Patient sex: M
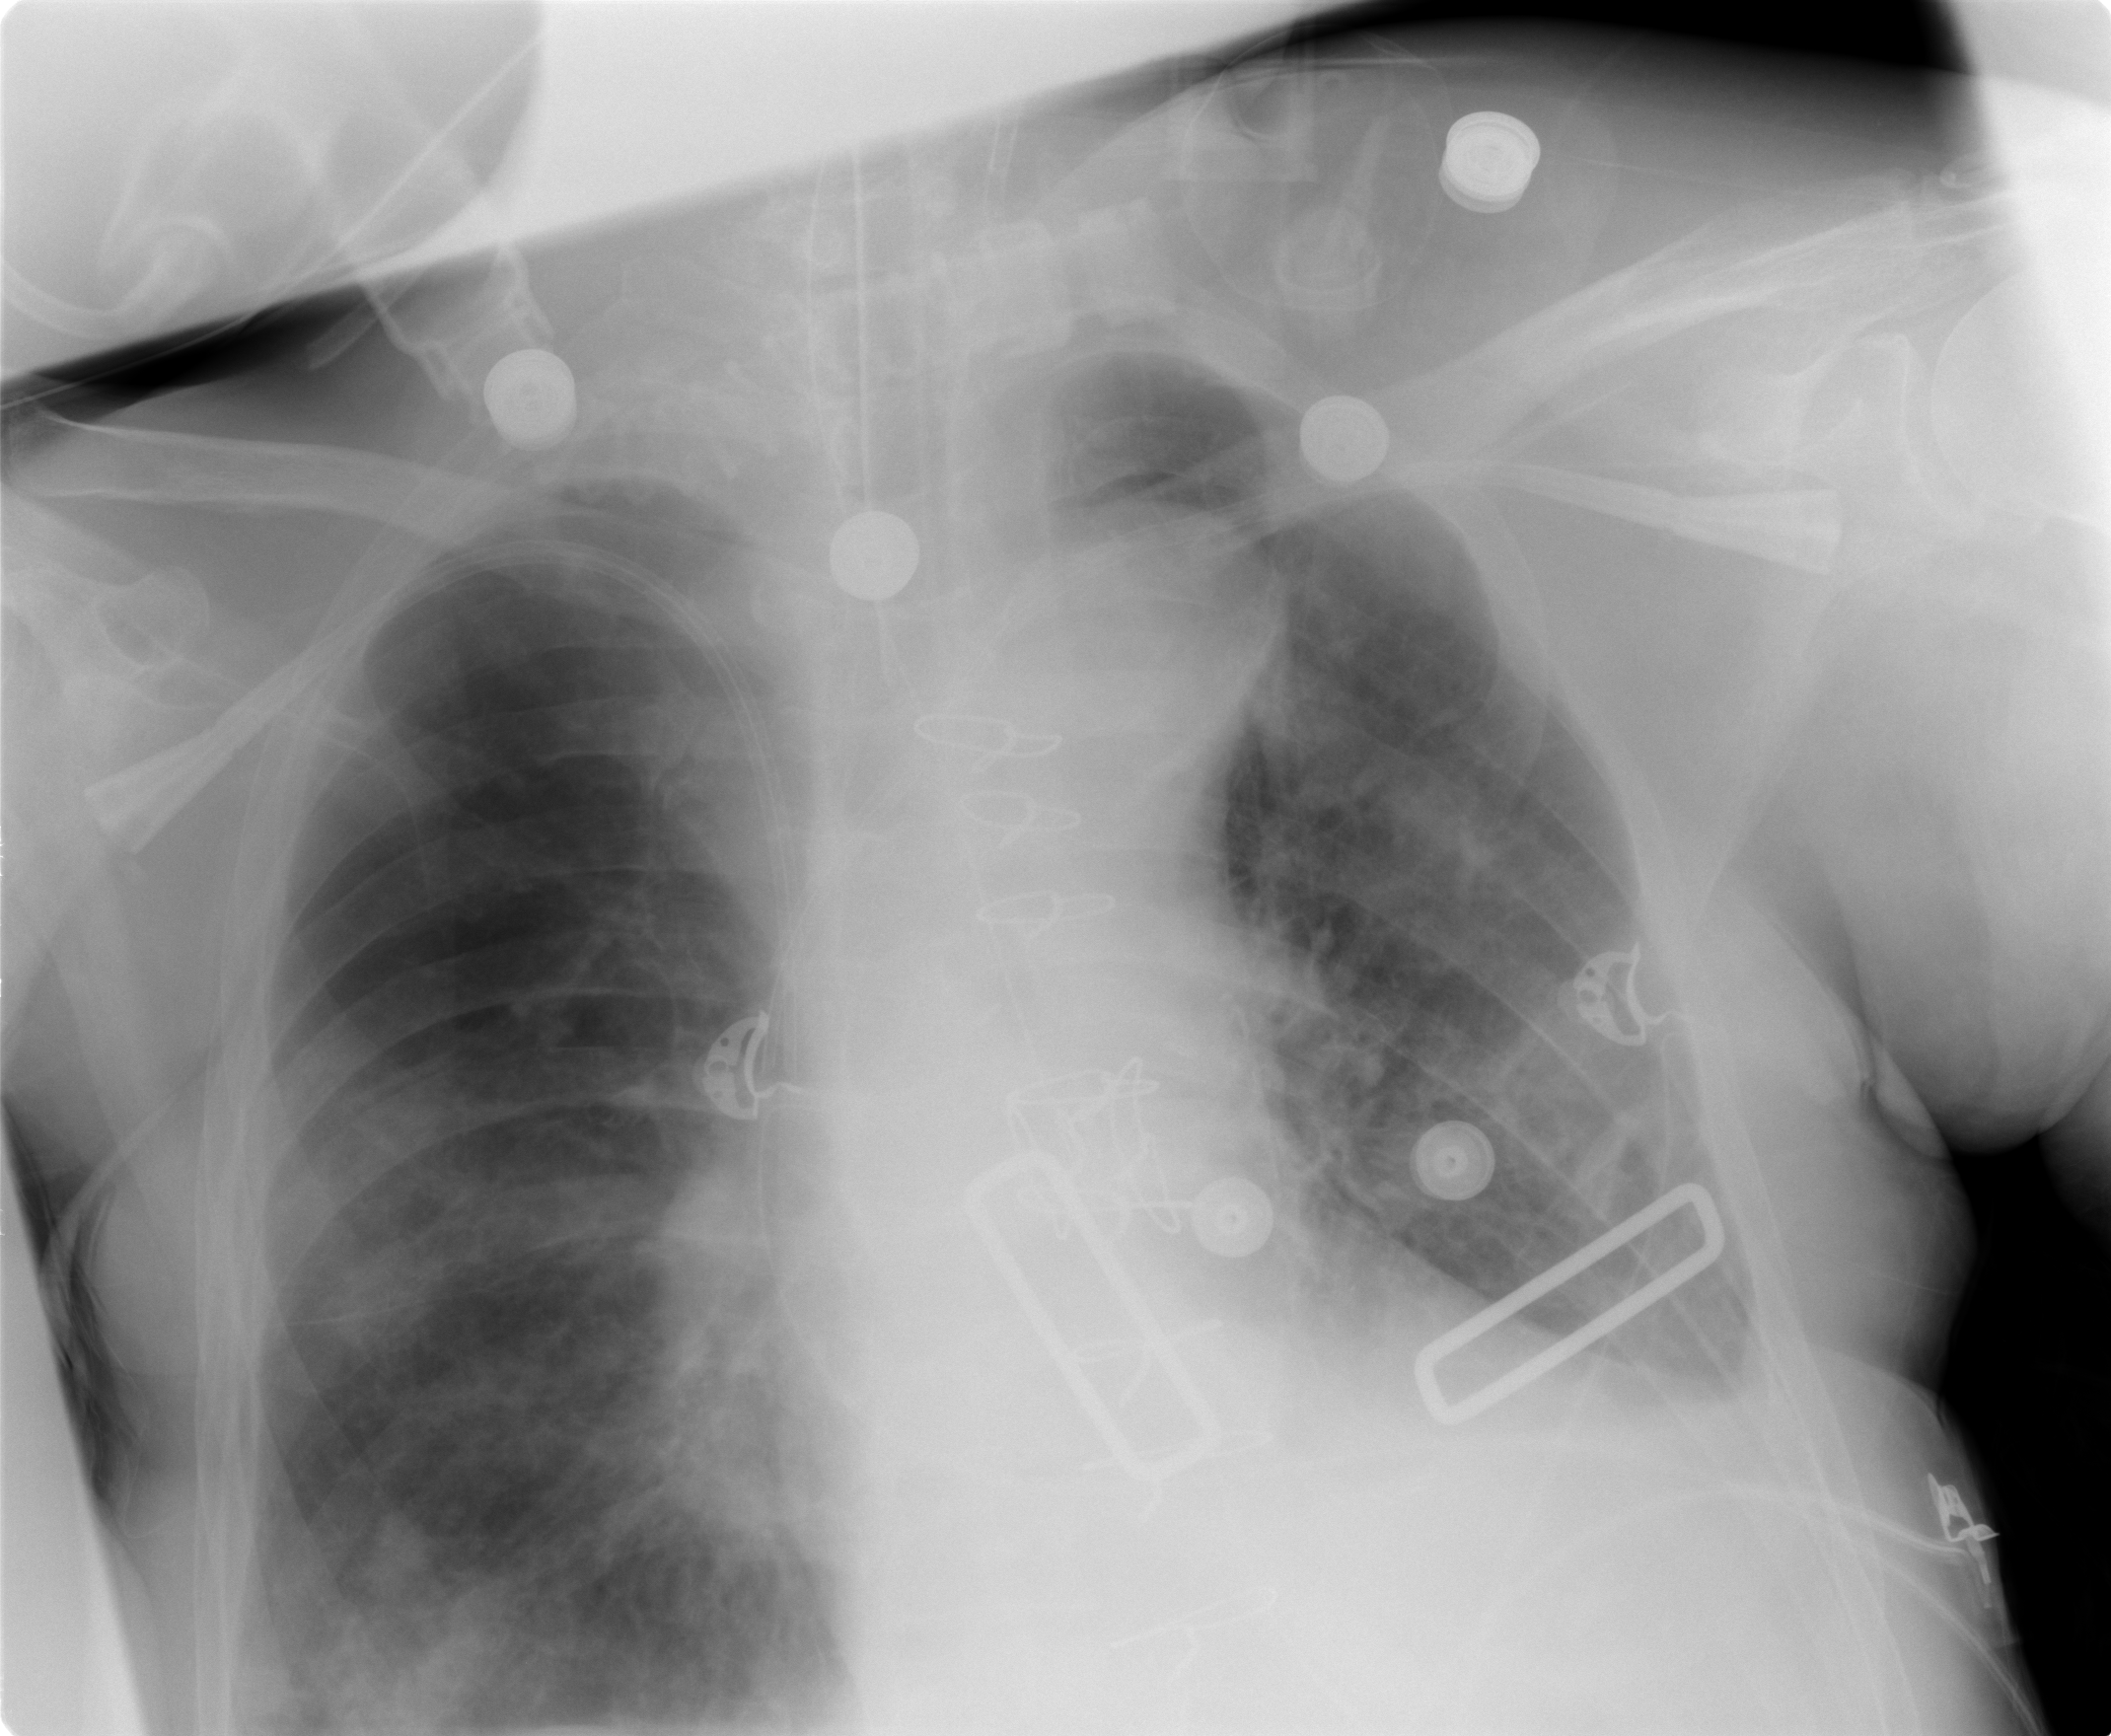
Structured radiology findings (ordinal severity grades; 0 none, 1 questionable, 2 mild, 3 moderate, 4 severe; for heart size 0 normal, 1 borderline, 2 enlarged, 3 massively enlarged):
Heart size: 2
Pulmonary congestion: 2
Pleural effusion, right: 1
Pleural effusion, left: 3
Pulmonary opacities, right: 3
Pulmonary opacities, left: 2
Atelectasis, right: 0
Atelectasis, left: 0